Question: I'm trying to get my second list fragment to open, but with the imperfect code below it thinks that I want to pass data from the DummyContent to show 'Item x' when I actually don't. What needs to change in the if and/or else statements so that the list fragment opens rather than 'Item x' appearing? I know that 'ARG_ITEM_ID' is the culprit but I don't know what to change it to.
'''
@Override
public void onItemSelected(String id) {
if("1".equals(id)){
if (mTwoPane) {
Bundle arguments = new Bundle();
arguments.putString(ItemDetailFragment.ARG_ITEM_ID, id);
ContinentsListFragment fragment = new ContinentsListFragment();
fragment.setArguments(arguments);
getSupportFragmentManager().beginTransaction()
.replace(R.id.item_list, fragment)
.commit();
} else {
Intent detailIntent = new Intent(this, ContinentsListActivity.class);
detailIntent.putExtra(ContinentsListFragment.ARG_ITEM_ID, id);
startActivity(detailIntent);
}
}
}
'''

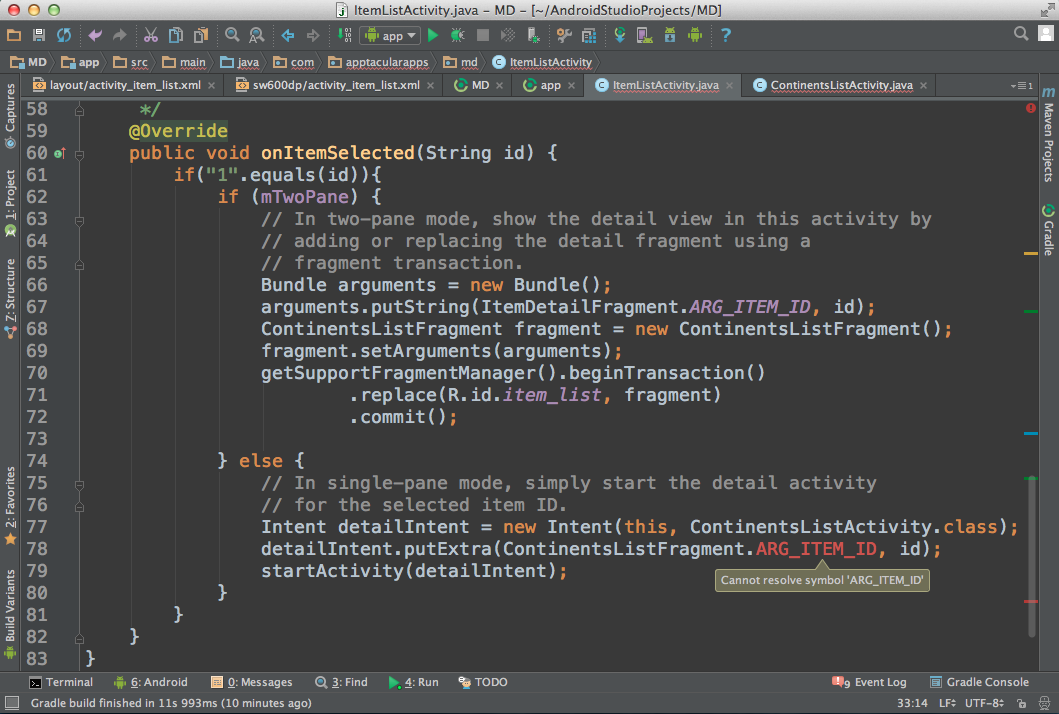
Answer: This seems too easy but let's start understanding the issue.
Sample code fix:
'''
Intent detailIntent = new Intent(this, ContinentsListActivity.class);
startActivity(detailIntent);
'''
Notes:
- -